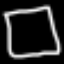
Label: square